Question: I have been playing with image flood fill that <URL>.
I think the code is not the problem. Though if you have a better one I would be glad to see (or even better if you know a library which has this type of image manipulations).
that after I run the algorithm on this image the guy's helmet instead of being green is light grey.
I have tried it on a silly example created in Paint and it works fine.
Thus, I think there must be some image setting or something of that kind which changes the rgb value I set to it in the algorithm.
Do you have any suggestions to what should be set in the code (please see below)?
'''
import java.awt.Color;
import java.awt.Dimension;
import java.awt.Graphics;
import java.awt.Graphics2D;
import java.awt.image.BufferedImage;
import java.io.File;
import java.io.IOException;
import java.util.logging.Level;
import java.util.logging.Logger;
import javax.imageio.ImageIO;
import javax.swing.JFrame;
import javax.swing.JPanel;
import javax.swing.SwingUtilities;
public class FloodFillTest extends JPanel
{
private static final long serialVersionUID = 1L;
private BufferedImage bI;
public FloodFillTest()
{
try
{
this.bI = ImageIO.read(new File("images/brother.png"));
Color targetColor = Color.WHITE;
Color replacementColor = Color.GREEN;
System.out.println("targetColor="+targetColor+"; replacementColor="+replacementColor);
floodFill(125, 90, targetColor, replacementColor, bI);
setPreferredSize(new Dimension(bI.getWidth(), bI.getHeight()));
System.out.println("bI.getWidth()="+bI.getWidth()+"; bI.getHeight()="+bI.getHeight());
}catch(IOException ex)
{
Logger.getLogger(FloodFillTest.class.getName()).log(Level.SEVERE, null, ex);
}
}
/**
* Fills a color in the image with a different color.
* @param x x coordinate of starting point.
* @param y y coordinate of starting point.
* @param targetColor color we want to replace.
* @param replacementColor the color which is used as the replacement.
* @param image the image where we fill the color.
*/
public static void floodFill(int x, int y, Color targetColor, Color replacementColor,
BufferedImage image)
{
if(image.getRGB(x, y) != targetColor.getRGB())
return;
image.setRGB(x, y, replacementColor.getRGB());
System.out.println("after set image.getRGB(x,y)="+ new Color(image.getRGB(x,y)).toString());
floodFill(x - 1, y, targetColor, replacementColor, image);
floodFill(x + 1, y, targetColor, replacementColor, image);
floodFill(x, y - 1, targetColor, replacementColor, image);
floodFill(x, y + 1, targetColor, replacementColor, image);
}
@Override
protected void paintComponent(Graphics g)
{
super.paintComponent(g);
Graphics2D g2 = (Graphics2D) g;
g2.drawImage(bI, 0,0, null);
}
public static void main(String[] args)
{
SwingUtilities.invokeLater(new Runnable()
{
@Override
public void run()
{
System.out.println("Color.WHITE="+Color.WHITE +"; Color.BLACK="+Color.BLACK);
JPanel p = new FloodFillTest();
p.setBackground(Color.CYAN);
JPanel contentPane = new JPanel();
contentPane.add(p);
JFrame f = new JFrame();
f.setContentPane(contentPane);
f.setSize(800, 600);
f.setDefaultCloseOperation(JFrame.EXIT_ON_CLOSE);
f.setVisible(true);
}
});
}
}
'''
This is the image I am using in tests. .
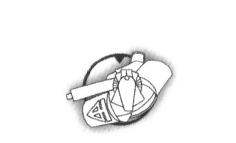
Answer: You got a grayscale image there. You cannot use green color on a grayscale image. That's why it turns up as light gray.
You need to either:
- -
The last option is more safe as it will not fail on future images. Here is some code I found on the web that is said to do conversion to Grayscale. A small modification and you have what you need to ensure you are working on a color image:
'''
public static BufferedImage convertToGrayscale(BufferedImage source) {
BufferedImageOp op = new ColorConvertOp(
ColorSpace.getInstance(ColorSpace.CS_GRAY), null);
return op.filter(source, null);
}
'''